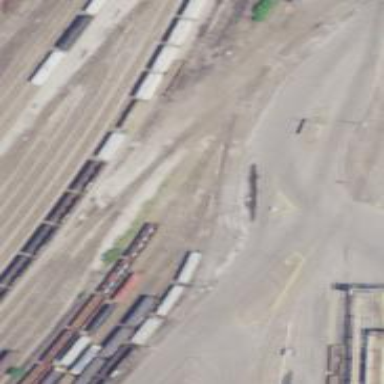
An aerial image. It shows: Railway spur service.